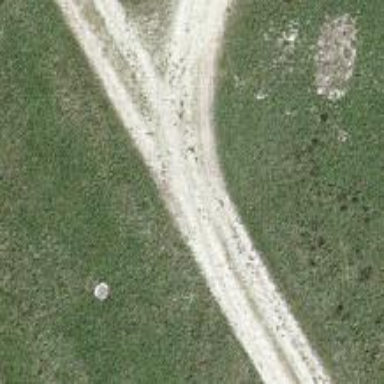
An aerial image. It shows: Gravel track of grade3 type.